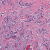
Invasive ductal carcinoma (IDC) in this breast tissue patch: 1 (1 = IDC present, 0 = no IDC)